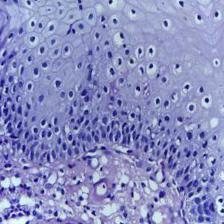
Diagnosis: Normal